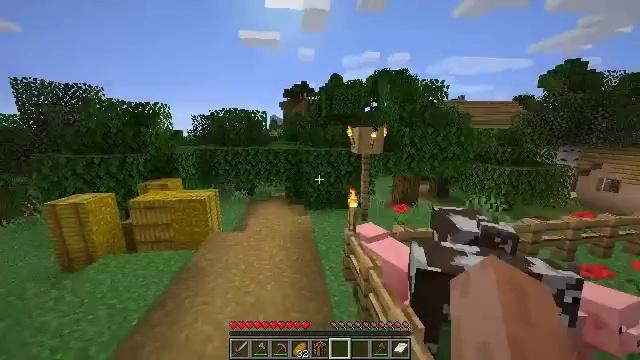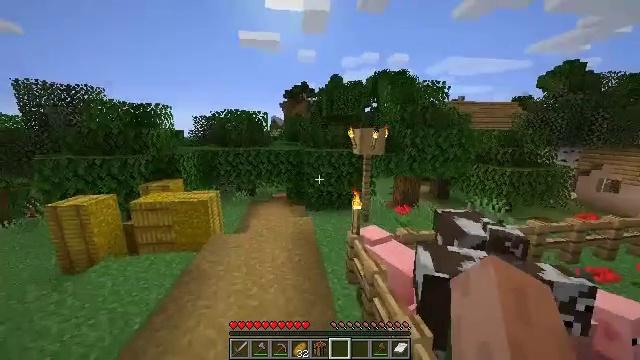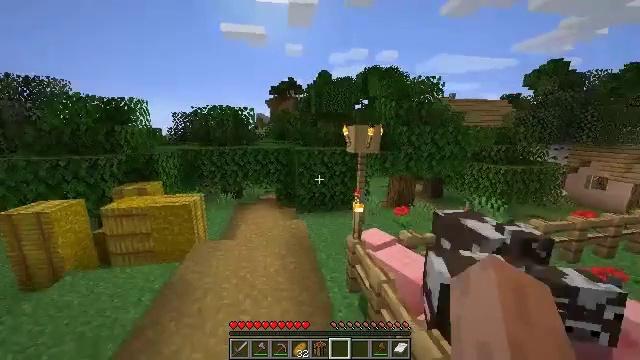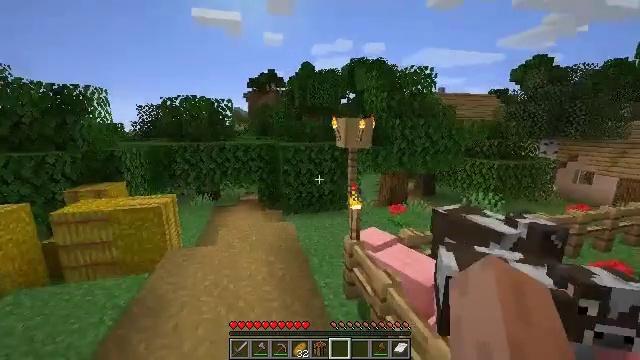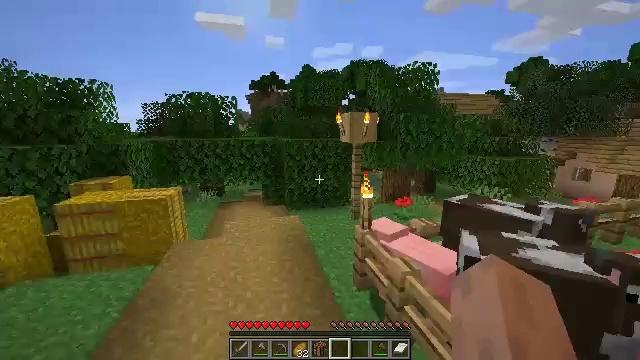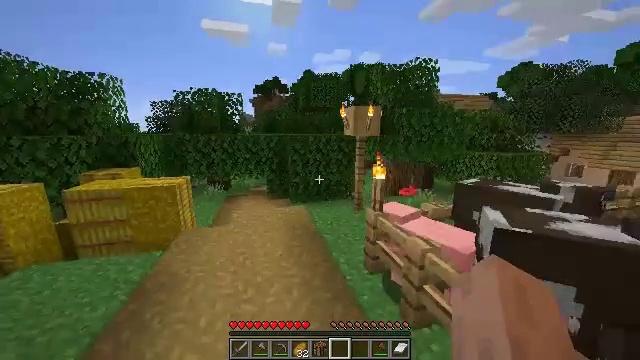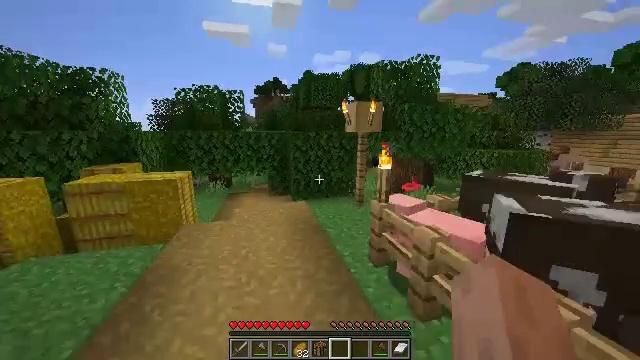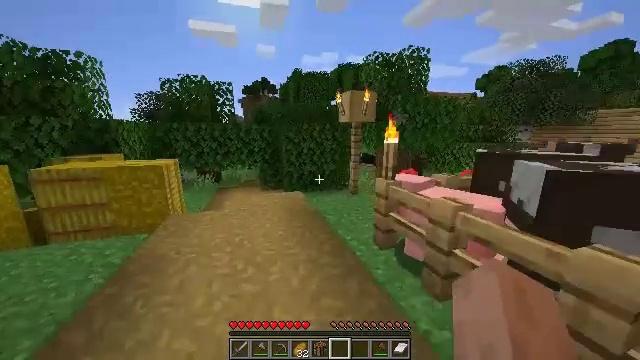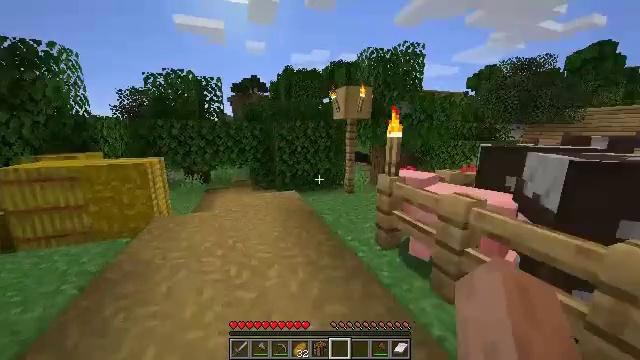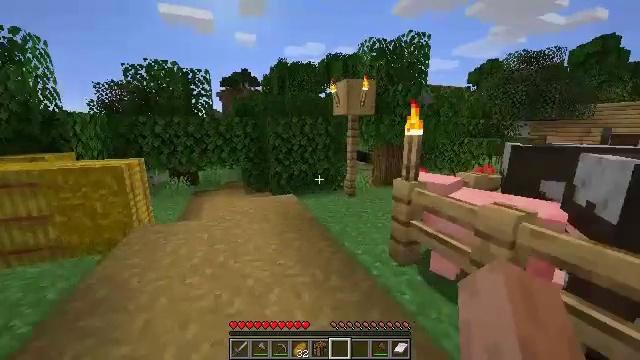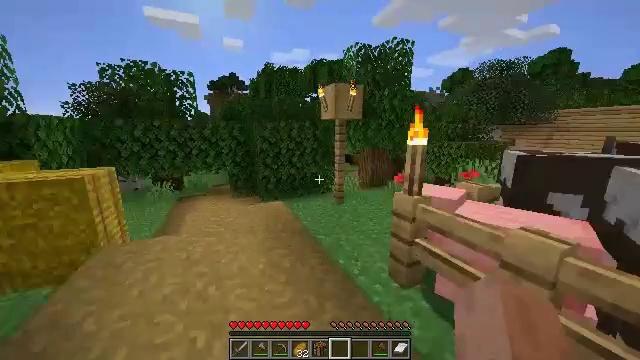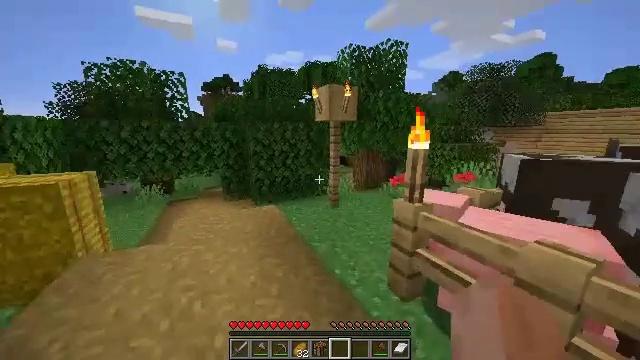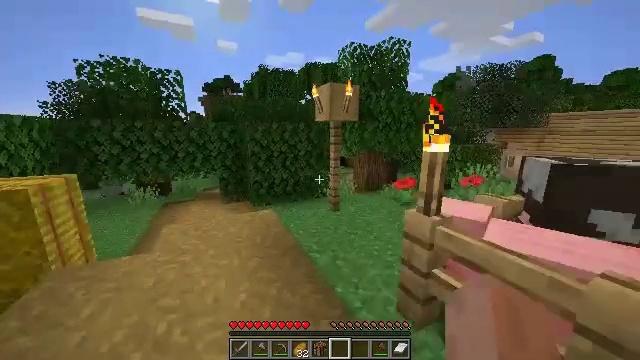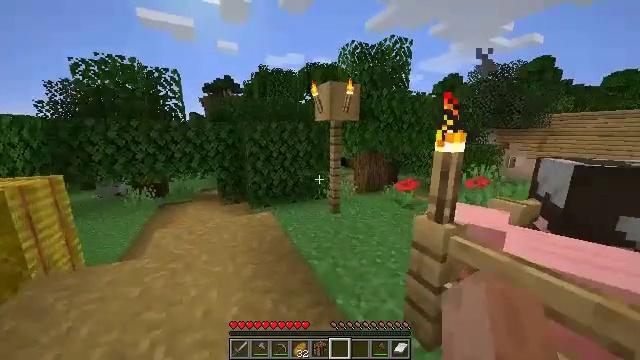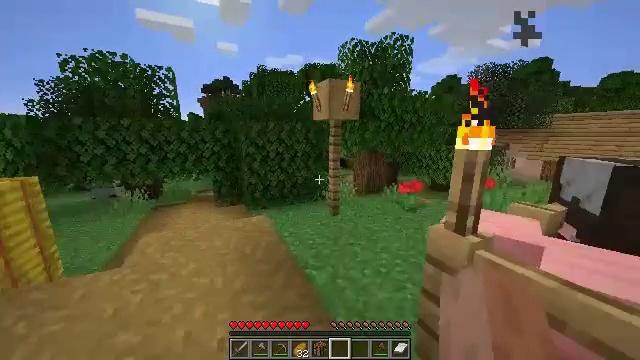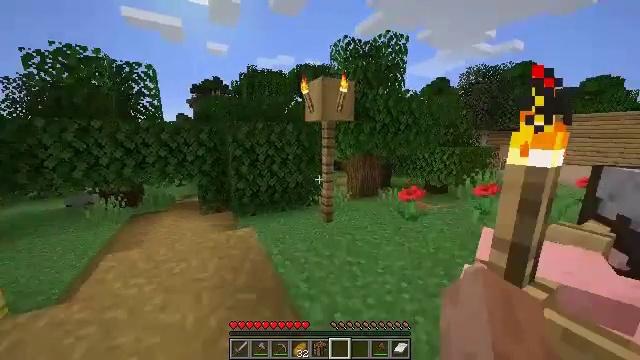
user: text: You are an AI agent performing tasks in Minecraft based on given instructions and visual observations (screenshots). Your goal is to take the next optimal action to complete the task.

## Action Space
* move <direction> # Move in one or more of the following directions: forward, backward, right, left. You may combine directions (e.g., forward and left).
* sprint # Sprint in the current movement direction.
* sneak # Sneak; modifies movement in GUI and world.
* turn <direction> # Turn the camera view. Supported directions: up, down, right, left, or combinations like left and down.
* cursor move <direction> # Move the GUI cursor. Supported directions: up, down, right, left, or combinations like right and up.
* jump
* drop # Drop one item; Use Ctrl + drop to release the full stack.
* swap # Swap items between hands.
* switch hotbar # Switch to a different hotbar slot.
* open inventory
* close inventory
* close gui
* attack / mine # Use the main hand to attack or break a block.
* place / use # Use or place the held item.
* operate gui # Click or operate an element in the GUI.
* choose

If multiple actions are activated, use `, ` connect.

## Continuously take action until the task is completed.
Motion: motion action
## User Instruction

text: Dig the grass path to transform it.
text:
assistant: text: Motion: move forward and move left, jump
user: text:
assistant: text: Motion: move forward and move left, turn right, jump
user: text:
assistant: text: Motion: move forward and move left, turn right, jump
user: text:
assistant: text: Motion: move forward and move left
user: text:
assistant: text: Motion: move forward and move left
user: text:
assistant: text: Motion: move forward
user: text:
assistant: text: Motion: move forward, turn right
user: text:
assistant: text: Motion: move forward, sprint, turn right
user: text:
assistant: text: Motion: move forward, sprint, turn right
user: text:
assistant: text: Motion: move forward, sprint, turn right
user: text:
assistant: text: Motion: move forward, turn right
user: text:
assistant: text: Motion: move forward
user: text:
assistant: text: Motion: move forward
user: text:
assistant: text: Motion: move forward
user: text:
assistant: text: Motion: move forward, turn right
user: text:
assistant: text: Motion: move forward, turn right
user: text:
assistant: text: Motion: move forward
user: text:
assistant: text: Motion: move forward and move left, turn right
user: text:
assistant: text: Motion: move forward and move left, turn right
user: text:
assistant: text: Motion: move forward and move left, turn right
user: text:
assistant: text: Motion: move forward and move left, turn right
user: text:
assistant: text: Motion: move forward, turn right and up
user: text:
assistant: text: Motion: move forward
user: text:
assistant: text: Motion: move forward, jump
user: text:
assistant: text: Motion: move forward, jump
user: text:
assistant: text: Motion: move forward, jump
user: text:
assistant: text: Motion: move forward, jump
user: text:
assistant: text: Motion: move forward, jump
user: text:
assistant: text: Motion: move forward, jump
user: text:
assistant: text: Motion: move forward, jump